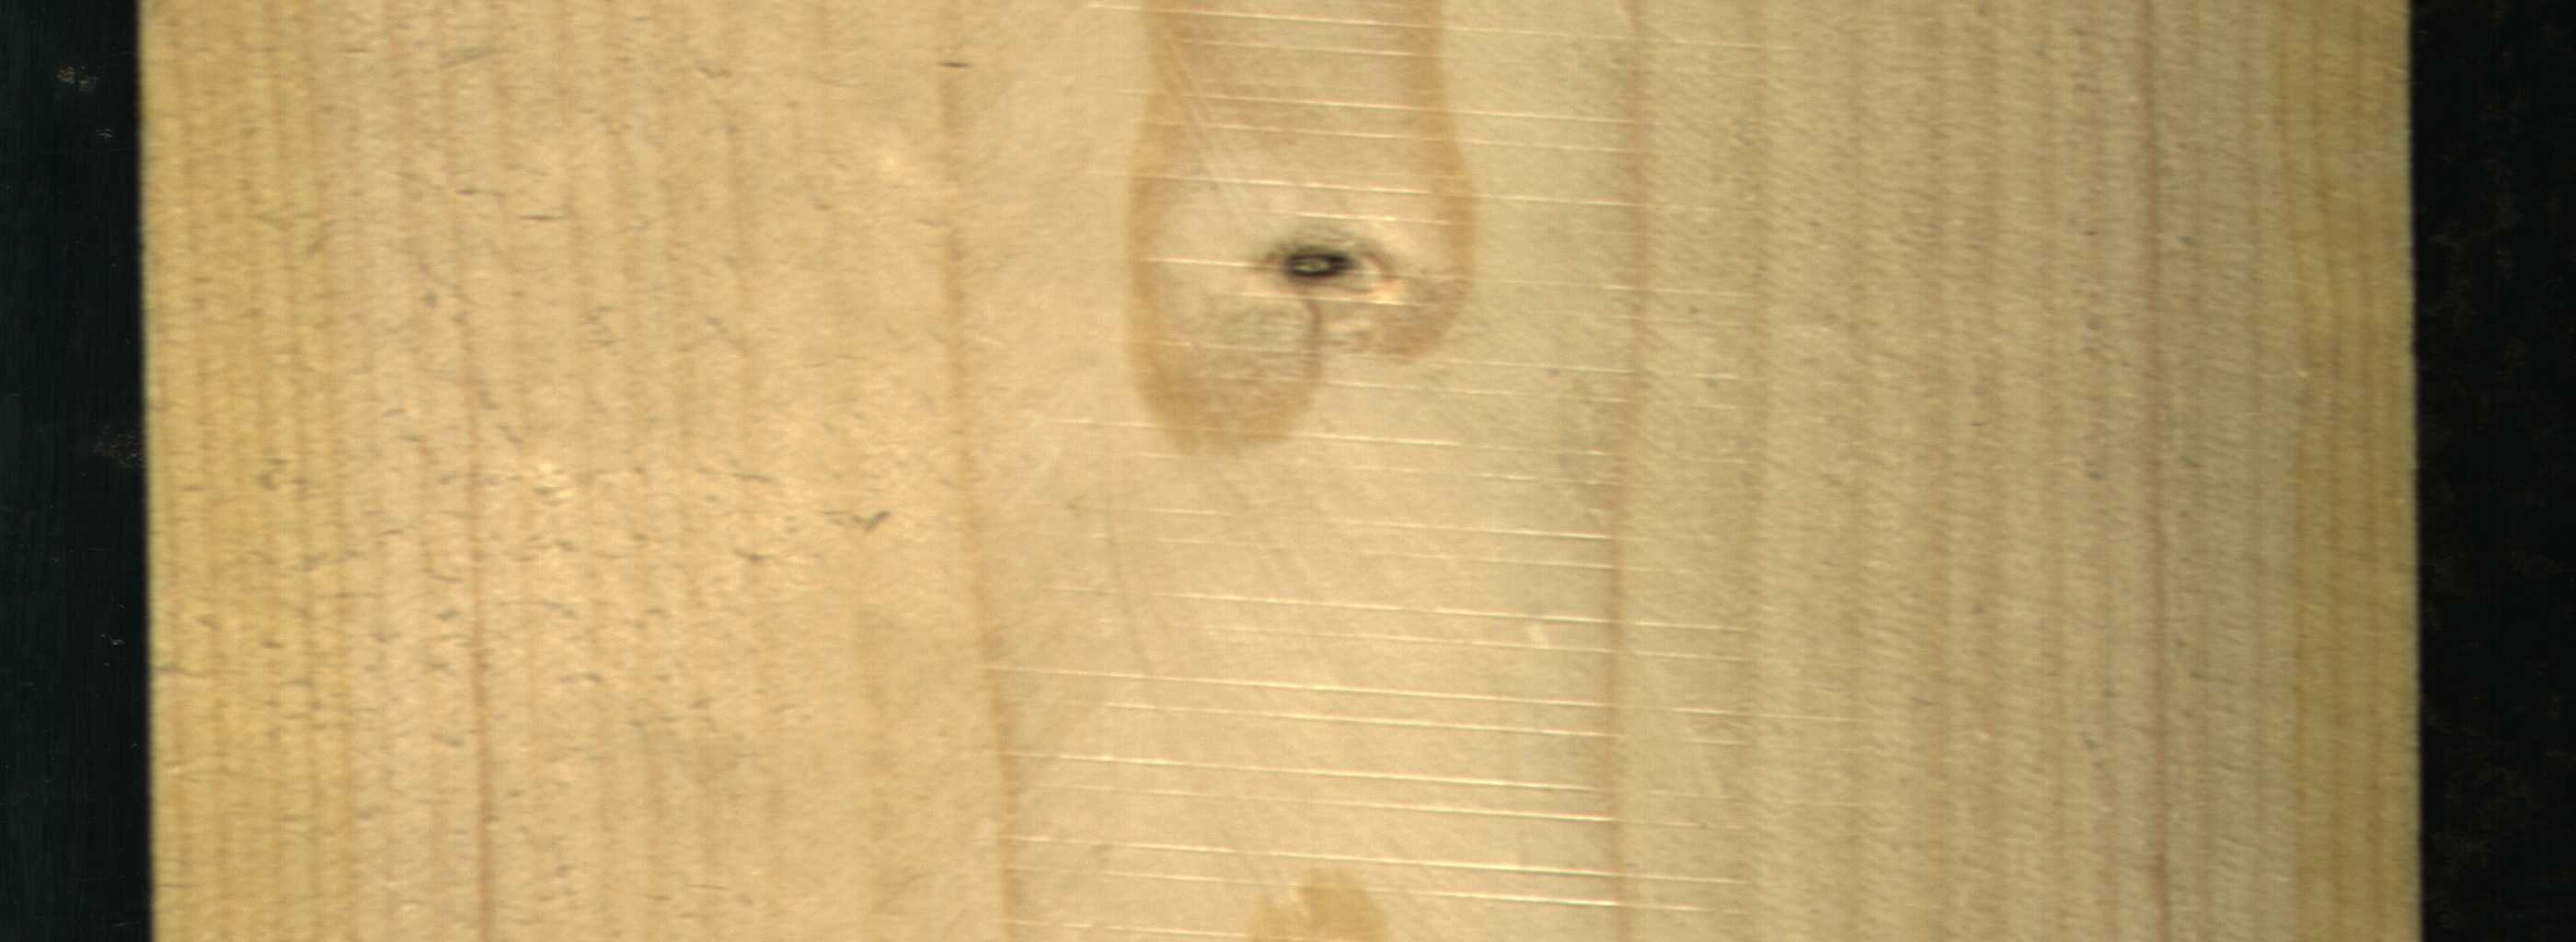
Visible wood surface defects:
Dead_Knot